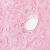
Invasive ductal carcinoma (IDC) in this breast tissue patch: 0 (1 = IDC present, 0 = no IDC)